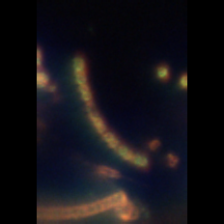
Taxon: Chaetoceros
Group: Diatoms